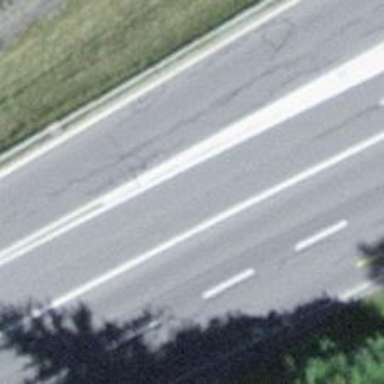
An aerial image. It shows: Asphalt motorway.